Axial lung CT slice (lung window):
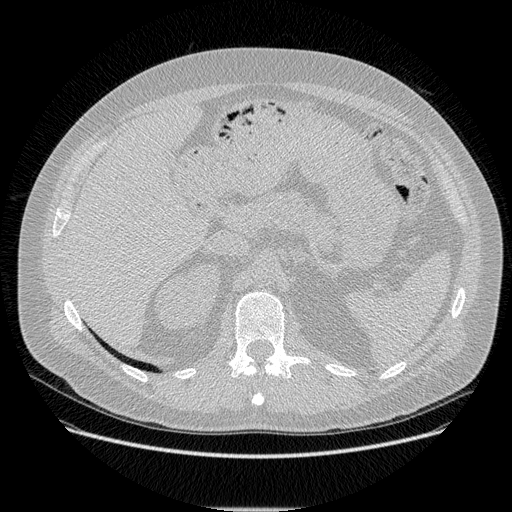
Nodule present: no